Interaction volume radius: 10 \u00c5
Interaction volume height: 15 \u00c5
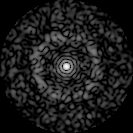
Disorder parameter: 0.8349